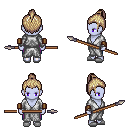
a pixel art fantasy rpg character, female body template, dark elf, purple skin, white robe, magenta pants, white blonde short topknot hairstyle, leather bracers, white slippers, spear, four views (front, back, left, right), 2x2 character sprite sheet, small pixel art, hard edges, no anti-aliasing